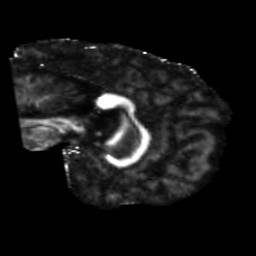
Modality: FA
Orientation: sagittal
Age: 66
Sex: male
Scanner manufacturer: siemens
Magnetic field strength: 3 T
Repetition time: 5.47 s
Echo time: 0.0854 s